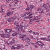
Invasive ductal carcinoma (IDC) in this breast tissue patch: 1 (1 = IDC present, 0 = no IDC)